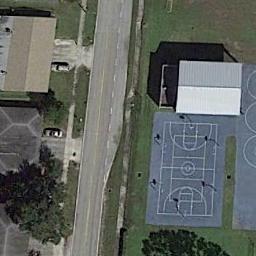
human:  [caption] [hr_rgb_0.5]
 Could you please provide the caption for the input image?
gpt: There is a white building beside the basketball court .

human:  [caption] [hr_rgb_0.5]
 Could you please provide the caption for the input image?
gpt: There is a basketball court in the middle of grass next to some houses by the road .

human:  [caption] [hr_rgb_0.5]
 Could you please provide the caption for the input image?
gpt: The road separates the basketball court on the  grass and some buildings .

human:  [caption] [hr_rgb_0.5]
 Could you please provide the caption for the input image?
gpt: A basketball court next to some buildings and some trees beside .

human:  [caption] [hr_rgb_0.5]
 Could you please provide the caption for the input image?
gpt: A house is beside the basketball court .